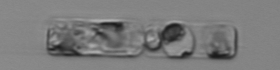
Label: Guinardia_delicatula_TAG_internal_parasite